Question: Can i develop widgets on gwt for html5 web site? And if yes, what do you think about such compilation of technologies?

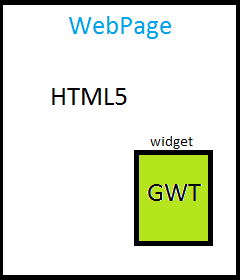
Answer: Since GWT still compiles down to Javascript you can make HTML5 widgets by either using JSNI or DOM Manipulation setting Attributes for HTML5 Properties.
If you wanted to do vector drawing (canvas) you can use: <URL>